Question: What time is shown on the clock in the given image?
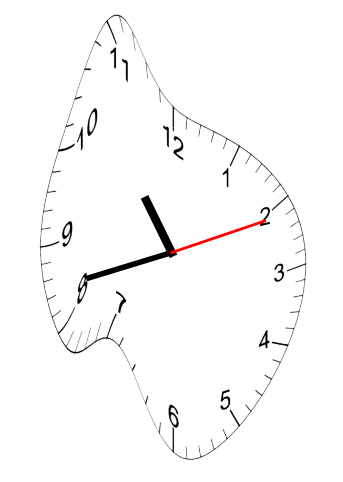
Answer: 10:42:11